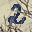
Label: 2